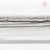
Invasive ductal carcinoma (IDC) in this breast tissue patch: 0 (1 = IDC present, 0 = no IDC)